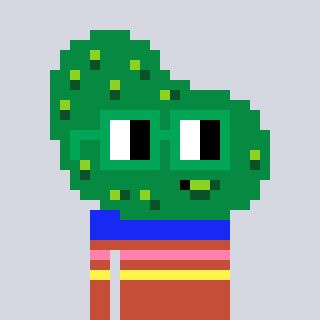
a pixel art character with square green glasses, a pickle-shaped head and a rust-colored body on a cool background